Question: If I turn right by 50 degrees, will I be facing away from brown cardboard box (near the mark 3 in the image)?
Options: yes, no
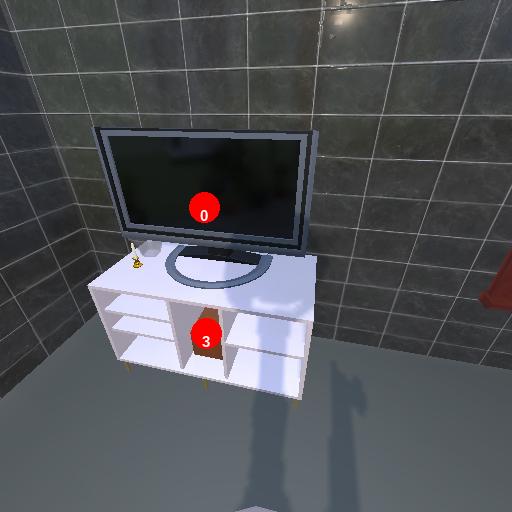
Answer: yes